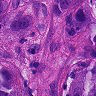
Metastatic tissue present: yes